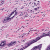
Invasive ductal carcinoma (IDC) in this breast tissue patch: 0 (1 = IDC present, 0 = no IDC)